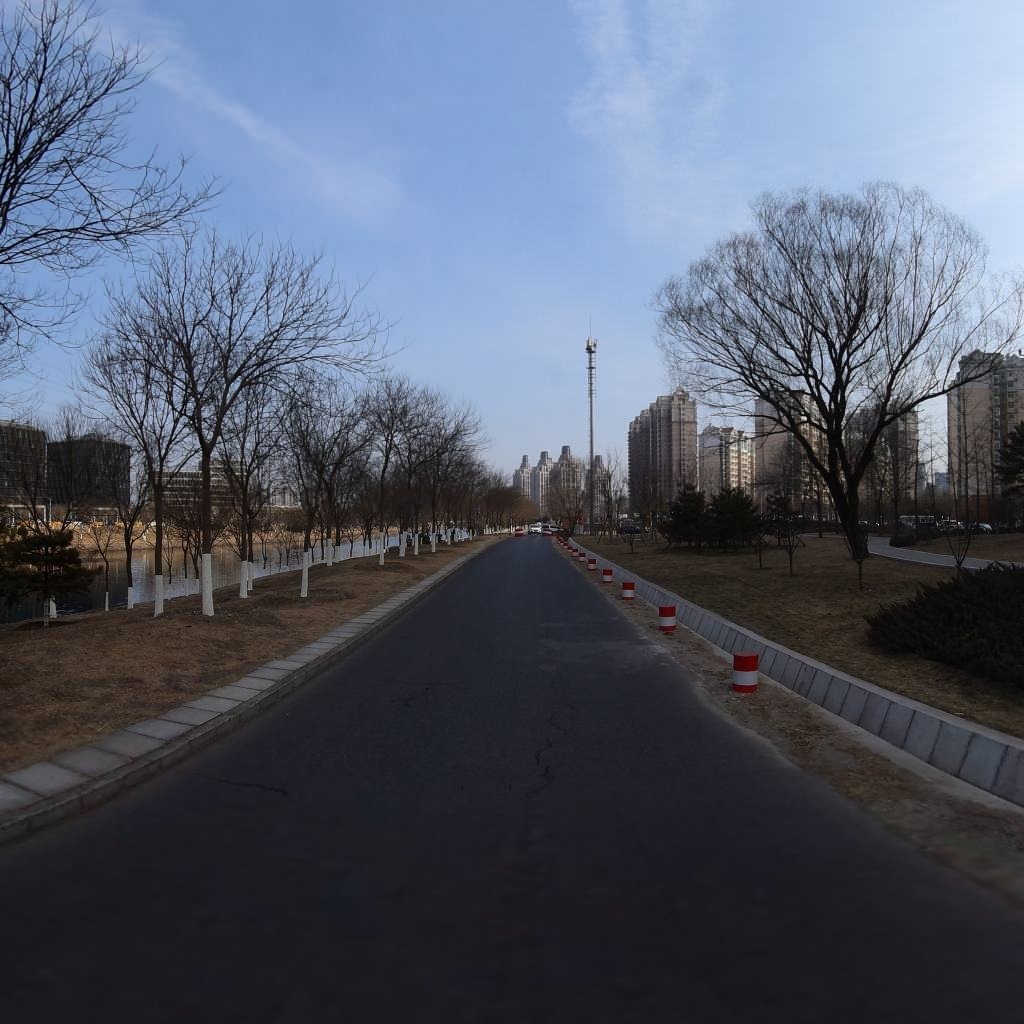
Region: Chaoyang
Road damage annotations: transverse crack, longitudinal crack, transverse crack